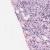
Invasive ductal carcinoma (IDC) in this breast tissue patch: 0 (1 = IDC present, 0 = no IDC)